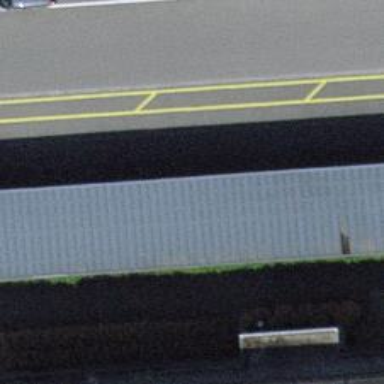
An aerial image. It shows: Carport building.